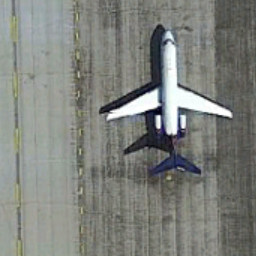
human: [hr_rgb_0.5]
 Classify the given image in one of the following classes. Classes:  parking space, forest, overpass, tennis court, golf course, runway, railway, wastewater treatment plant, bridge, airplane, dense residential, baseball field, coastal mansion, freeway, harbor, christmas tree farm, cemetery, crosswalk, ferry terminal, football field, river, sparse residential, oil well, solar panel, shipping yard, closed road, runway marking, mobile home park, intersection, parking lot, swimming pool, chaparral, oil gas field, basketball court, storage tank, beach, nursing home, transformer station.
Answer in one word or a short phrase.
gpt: airplane